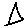
Label: triangle